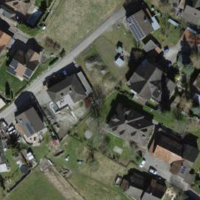
EUNIS habitat code: 54
Species observed at this site:
Lamium galeobdolon
Lotus corniculatus